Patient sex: F
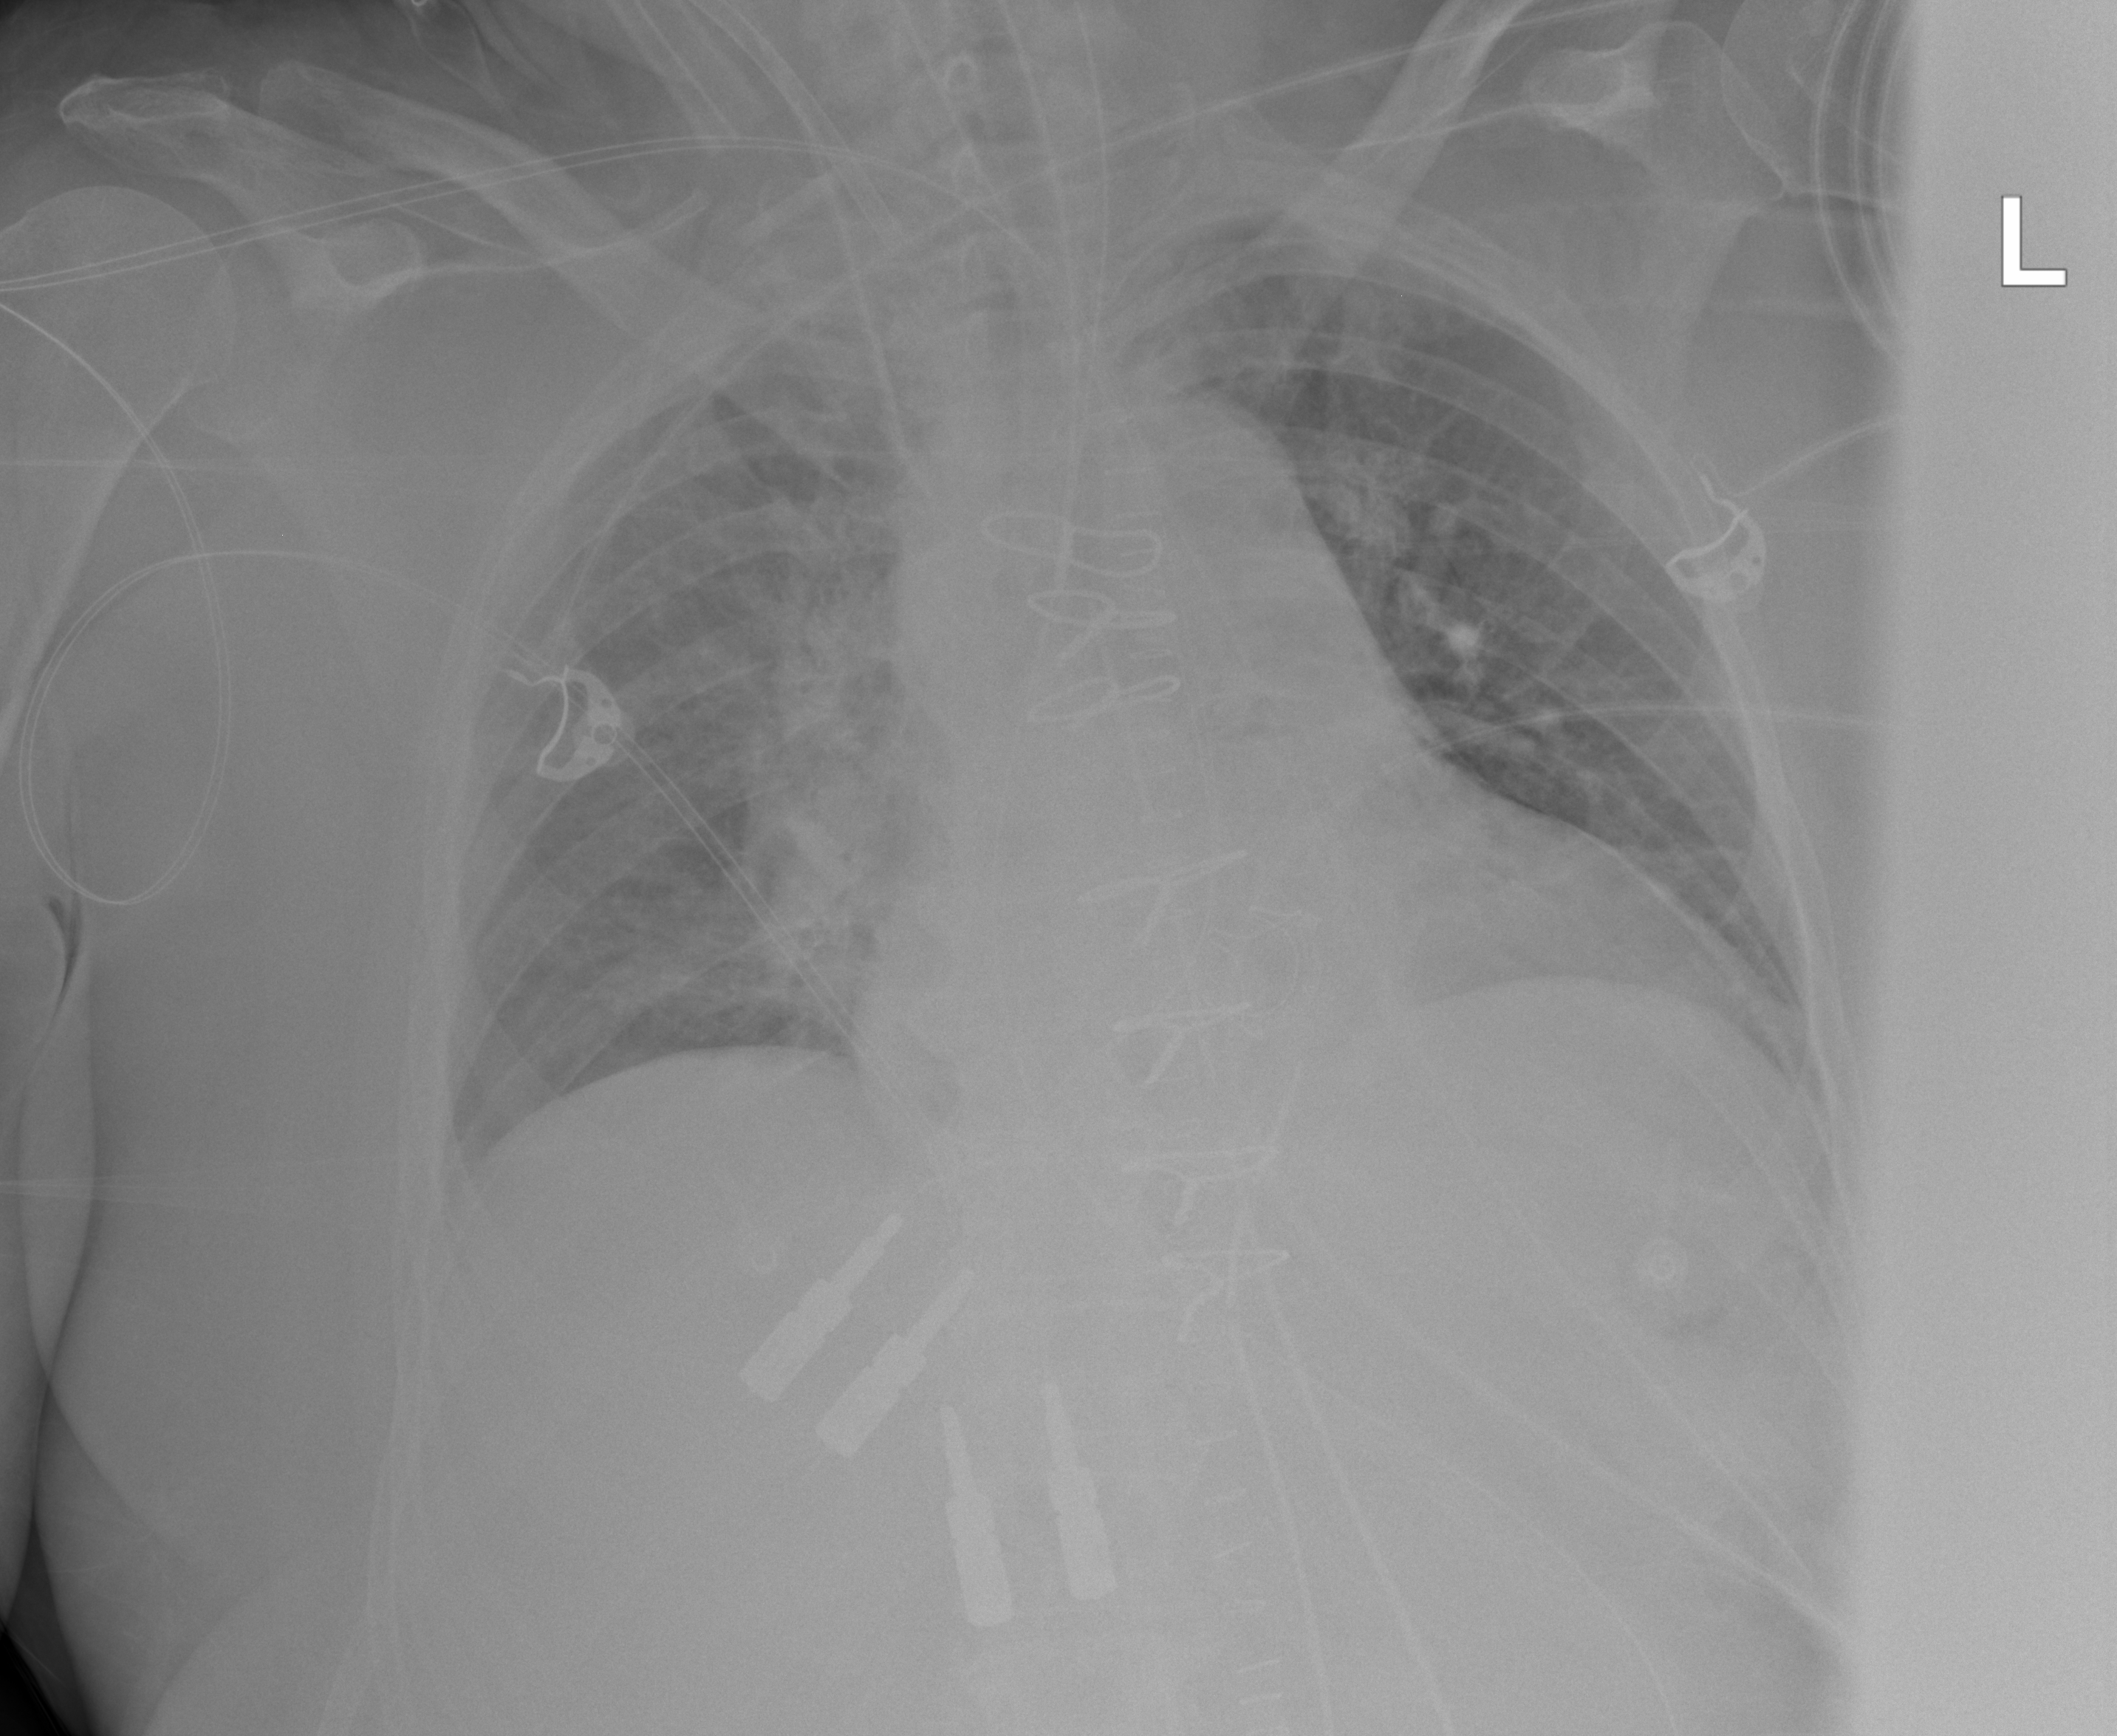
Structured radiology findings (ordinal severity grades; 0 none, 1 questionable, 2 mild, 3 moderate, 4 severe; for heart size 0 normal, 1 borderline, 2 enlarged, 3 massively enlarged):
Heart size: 2
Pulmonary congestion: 3
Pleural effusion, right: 0
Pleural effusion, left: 0
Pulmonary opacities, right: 0
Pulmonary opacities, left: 0
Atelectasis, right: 2
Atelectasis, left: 2